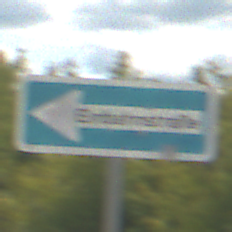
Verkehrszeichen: EinbahnstrasseLinksweisend
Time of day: Midday
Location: Outdoor (Suburban)
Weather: PartlyCloudy
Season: Summer
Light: Natural